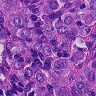
Metastatic tissue present: yes